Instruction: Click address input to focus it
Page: traveler
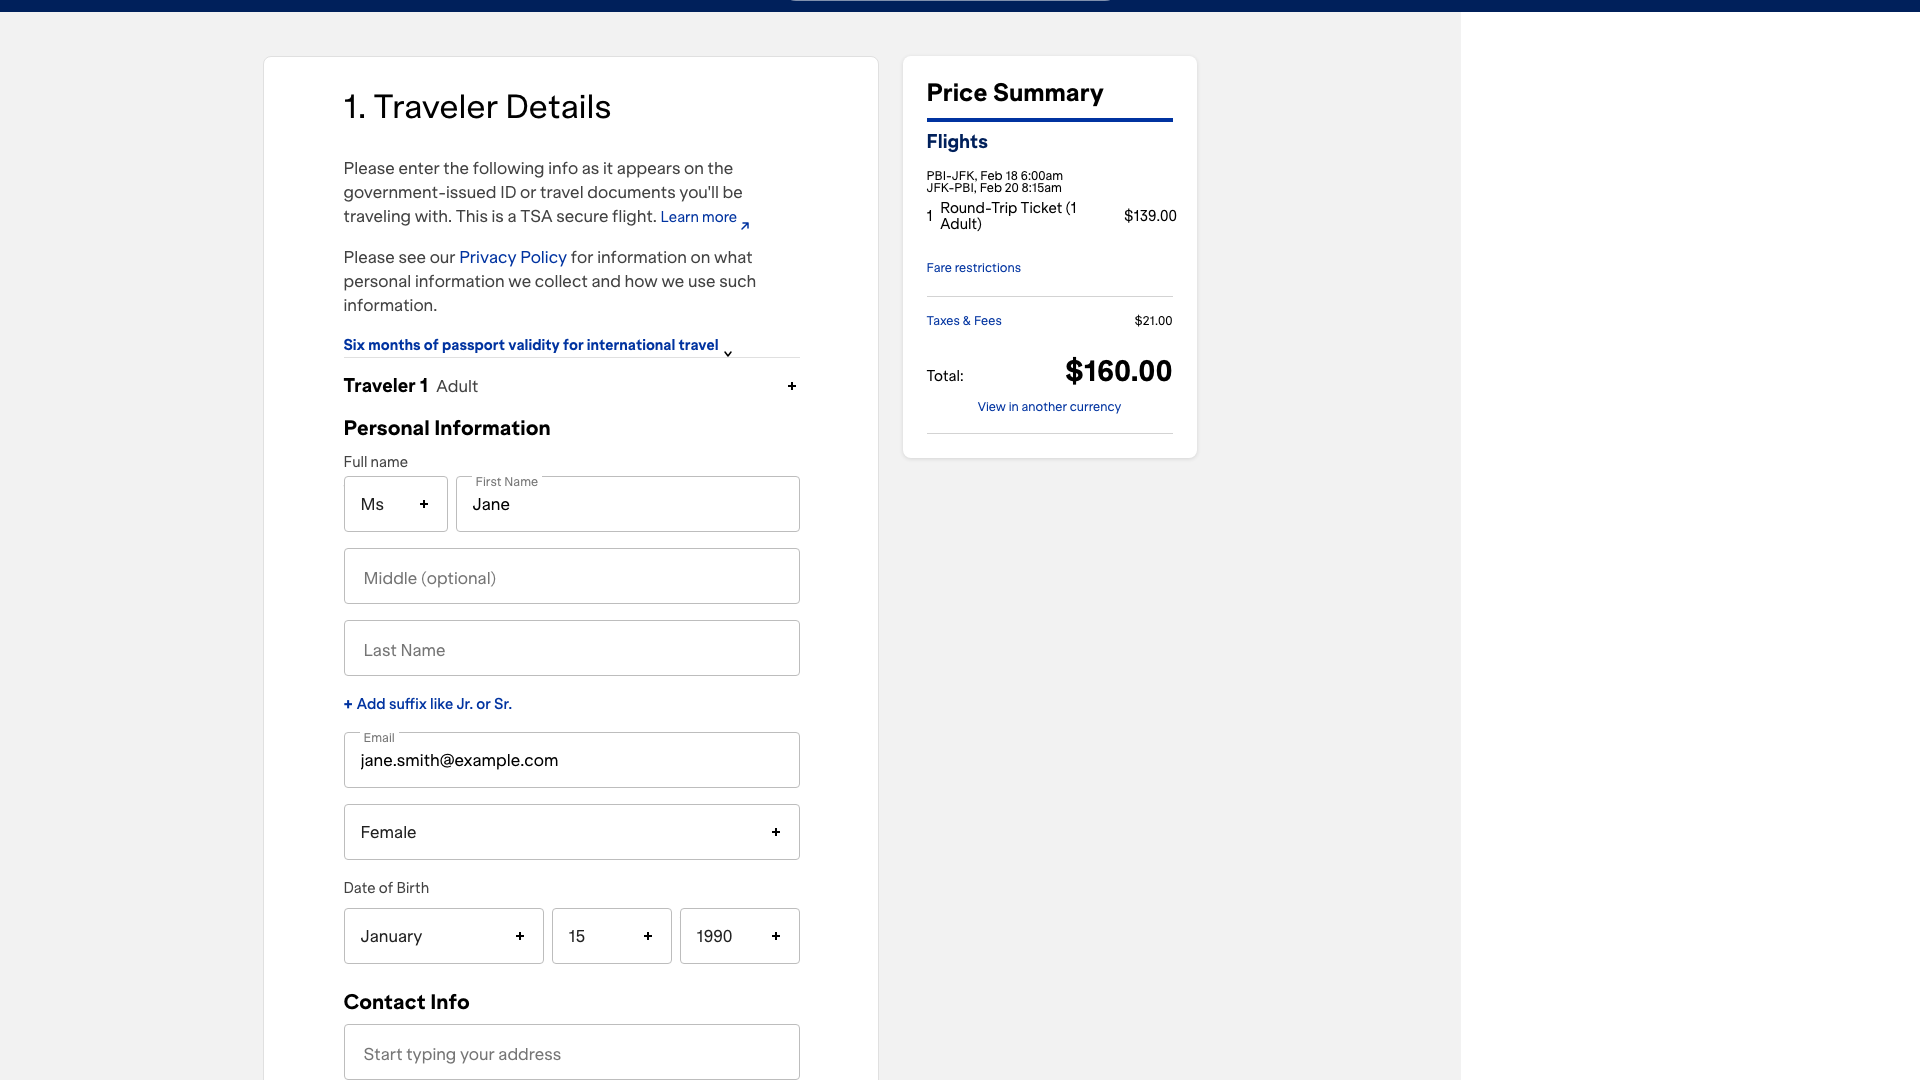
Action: click